Question: I have a problem with my code:
'''
<asp:FileUpload ID="fulBrowse" runat="server" />
<asp:Button ID="btnLoad" runat="server" Text="Load" OnClick="btnLoad_Click" />
<asp:RegularExpressionValidator ID="fulBrowseValidator"
runat="server"
ErrorMessage="Upload Zip or Dxf files only"
ValidationExpression="^(([a-zA-Z]:)|(\{2}\w+)\$?)(\(\w[\w].*))(.zip|.ZIP|.dxf|.DXF)$"
ControlToValidate="fulBrowse">
</asp:RegularExpressionValidator>
'''
that is, even if the file uploaded is a ZIP or a DXF, when my function 'btnLoad_Click' ends, the 'ErrorMessage' is shown, .
Here is the result:
**
Does anyone know why?
Thank you
**Upload succesful is a label which is set when 'btnLoad_Click' ends.
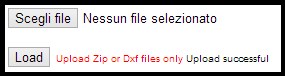
Answer: I would change the validator to simply '^.+[\.zip|\.ZIP|\.dxf|\.DXF]$' since the file uploader will validate the filename for you (unless you're looking for a specific filename). You can expand on the 'zip/dfx' case matching via '\.zIp|\.ZIp|...' or you can
Disable client side scripting with 'EnableClientScript="False"' and add the
Case insensitive flag '(?i:^.+[\.zip|\.dxf]$)'